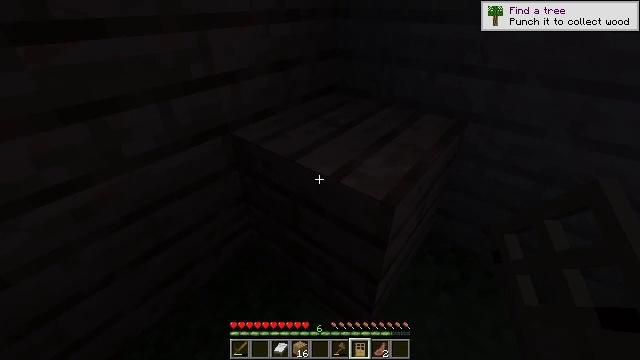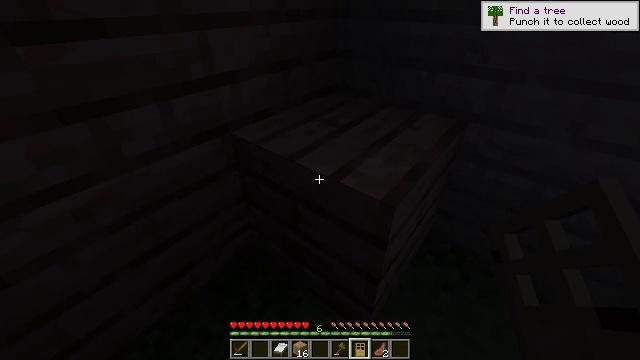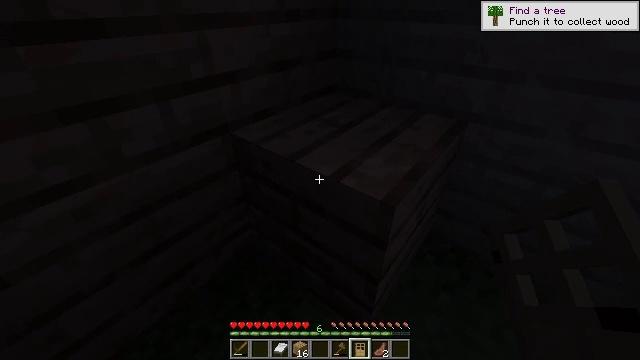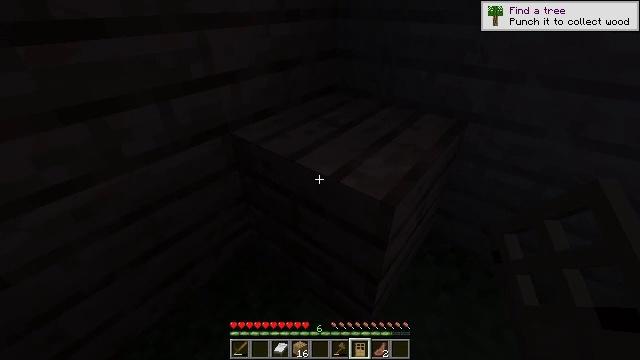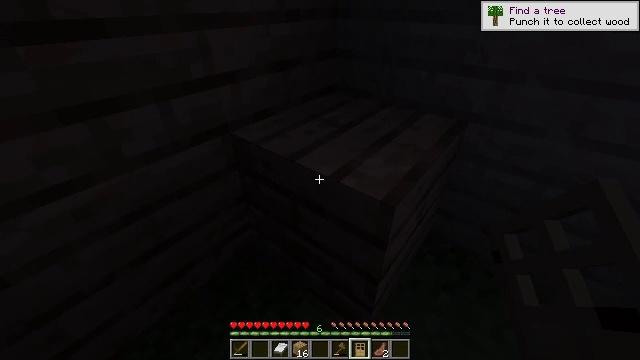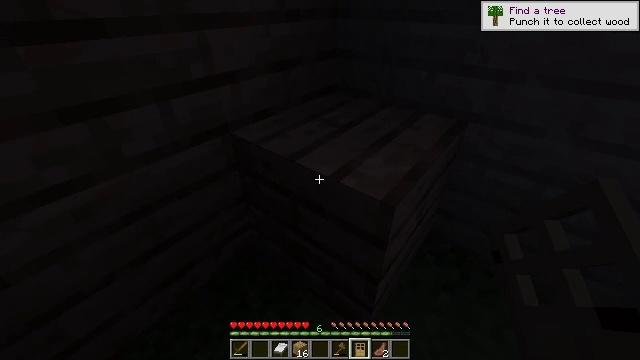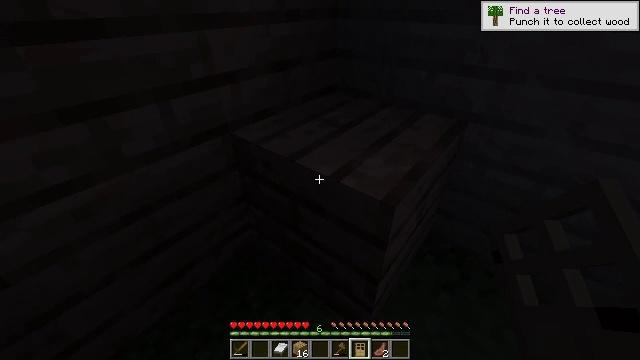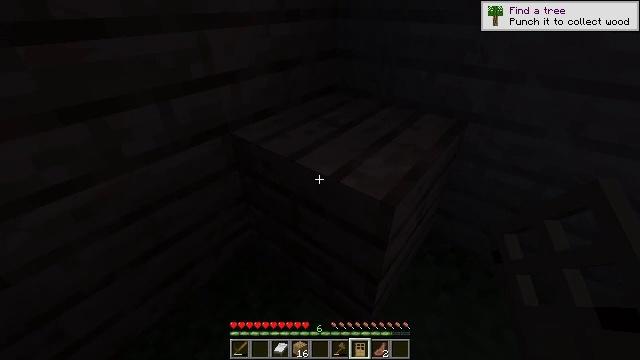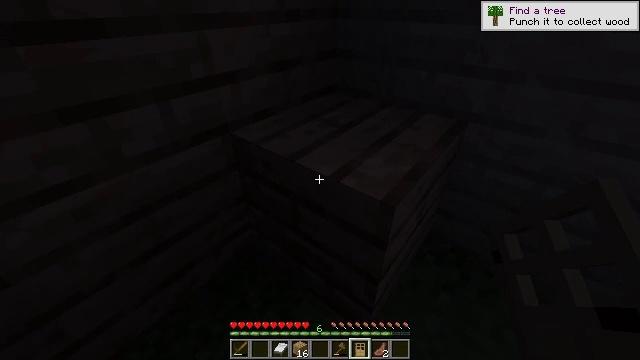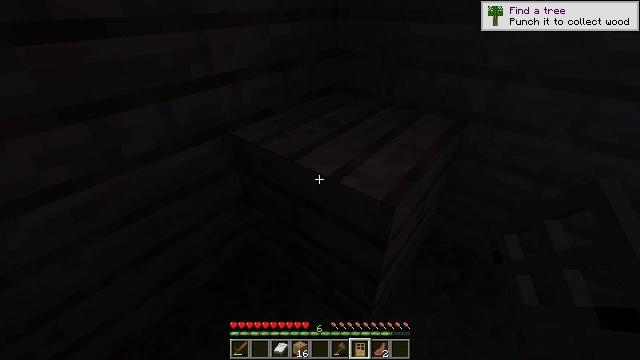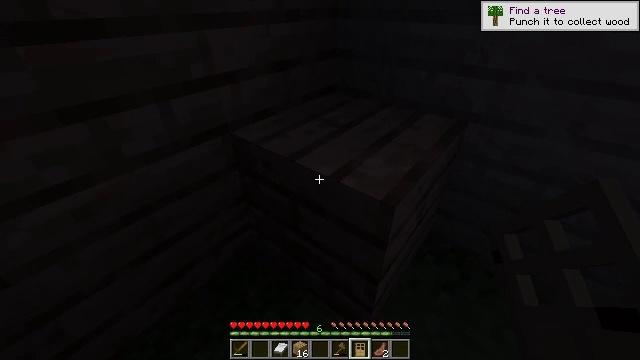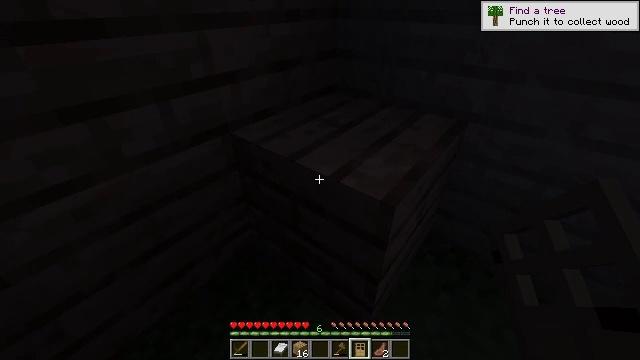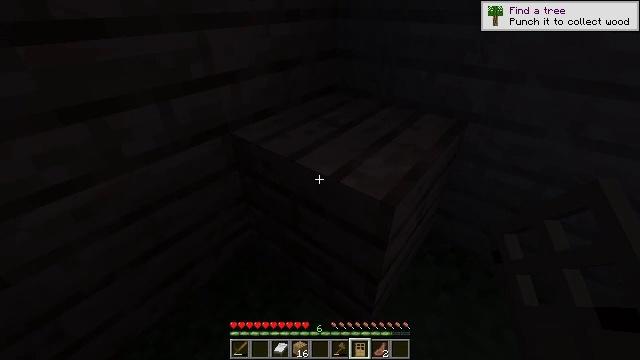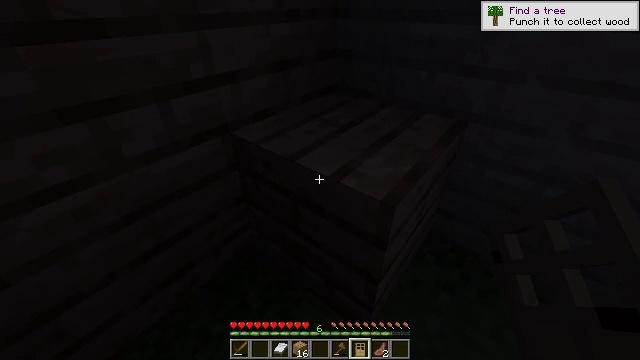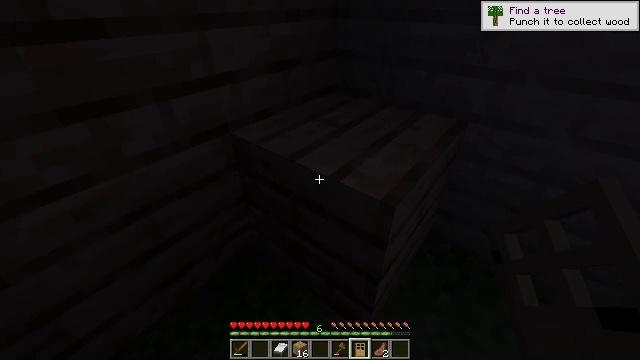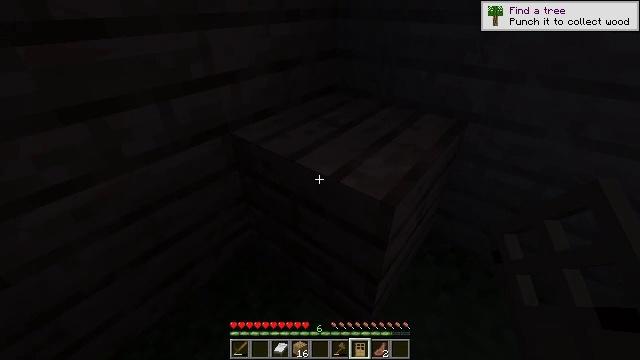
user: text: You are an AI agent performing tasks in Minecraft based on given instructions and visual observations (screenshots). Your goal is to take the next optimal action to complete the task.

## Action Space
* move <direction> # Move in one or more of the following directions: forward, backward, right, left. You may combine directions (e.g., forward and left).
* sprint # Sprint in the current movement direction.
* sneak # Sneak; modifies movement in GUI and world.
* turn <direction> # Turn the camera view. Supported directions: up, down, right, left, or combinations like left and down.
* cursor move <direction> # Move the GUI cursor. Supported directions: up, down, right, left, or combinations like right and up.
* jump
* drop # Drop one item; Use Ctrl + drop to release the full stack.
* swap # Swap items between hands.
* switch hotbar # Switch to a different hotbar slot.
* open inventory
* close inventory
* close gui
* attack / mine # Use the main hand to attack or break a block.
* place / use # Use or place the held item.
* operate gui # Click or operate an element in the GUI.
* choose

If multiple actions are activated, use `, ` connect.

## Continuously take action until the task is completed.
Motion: motion action
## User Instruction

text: Drop an oak door.
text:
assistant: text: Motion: no_op
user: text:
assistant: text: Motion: no_op
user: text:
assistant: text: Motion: no_op
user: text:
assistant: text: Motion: no_op
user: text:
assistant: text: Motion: no_op
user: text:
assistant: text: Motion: no_op
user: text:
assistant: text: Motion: no_op
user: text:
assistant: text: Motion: no_op
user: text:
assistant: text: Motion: no_op
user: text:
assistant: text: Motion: no_op
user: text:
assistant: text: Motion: no_op
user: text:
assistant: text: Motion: no_op
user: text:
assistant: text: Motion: no_op
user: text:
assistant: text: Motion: no_op
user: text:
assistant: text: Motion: no_op
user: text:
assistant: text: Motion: no_op
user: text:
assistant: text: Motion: no_op
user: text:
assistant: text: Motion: no_op
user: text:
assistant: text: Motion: no_op
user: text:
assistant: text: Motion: no_op
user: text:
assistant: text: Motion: no_op
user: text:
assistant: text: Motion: drop
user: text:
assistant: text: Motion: drop
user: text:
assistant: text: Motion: no_op
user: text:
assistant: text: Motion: no_op
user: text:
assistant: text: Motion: no_op
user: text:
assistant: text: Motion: no_op